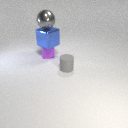
small purple rubber cube behind small gray rubber cylinder